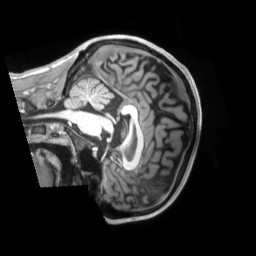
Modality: T1w
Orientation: sagittal
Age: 20
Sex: male
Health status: ill
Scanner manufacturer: siemens
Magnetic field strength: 3 T
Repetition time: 2.2 s
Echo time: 0.00157 s